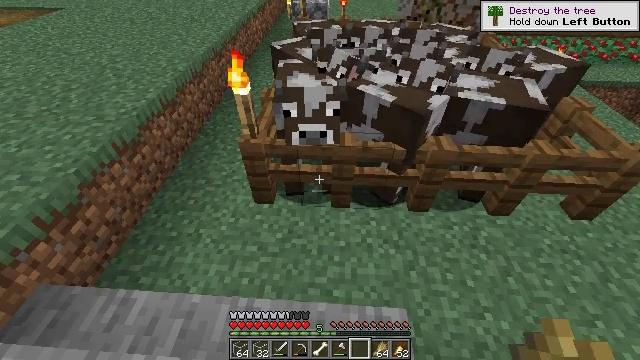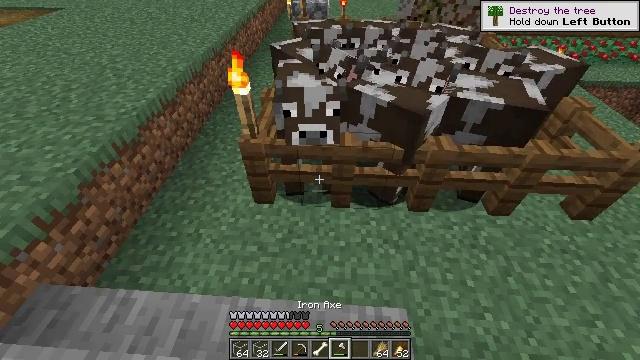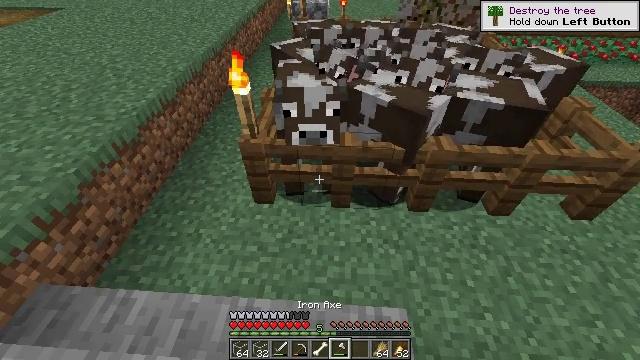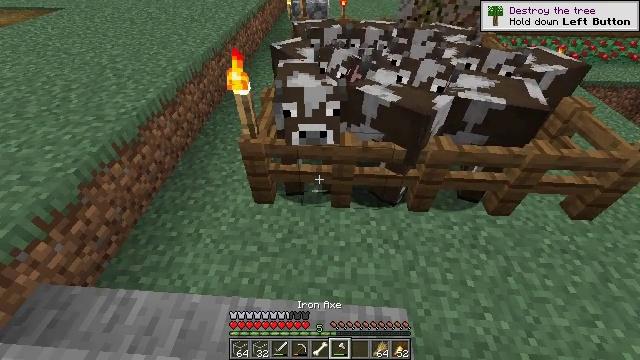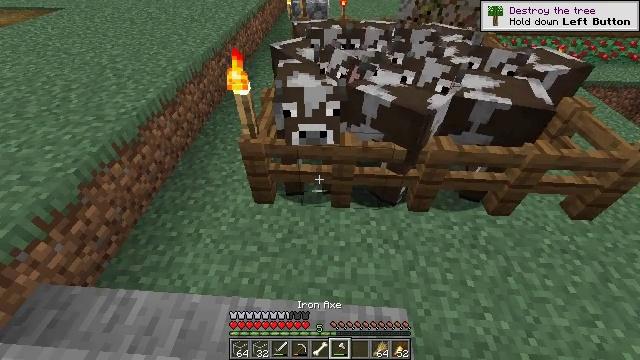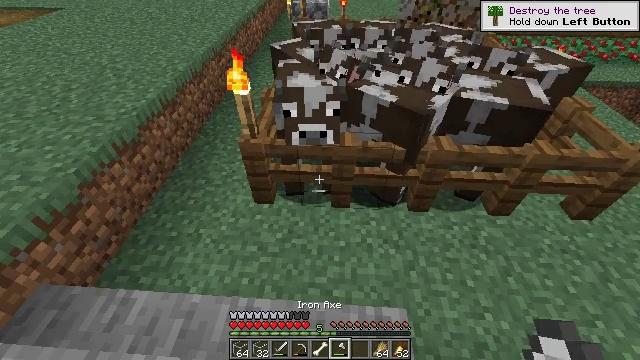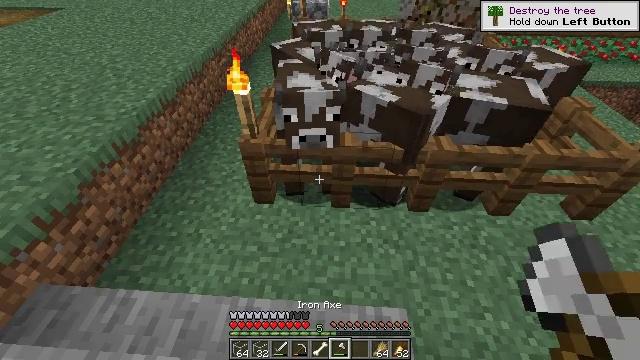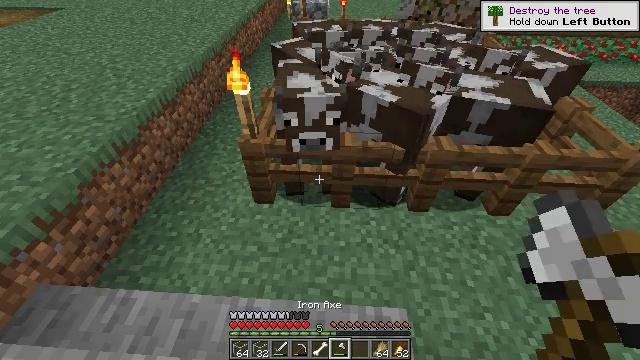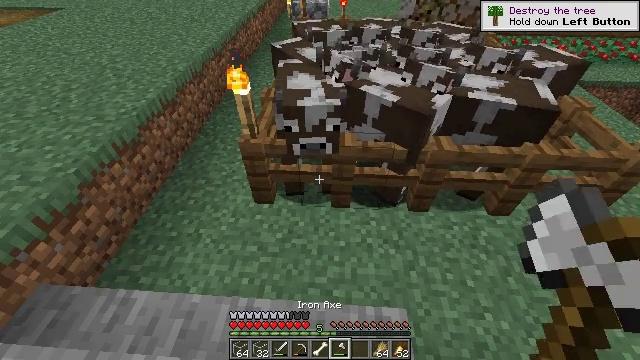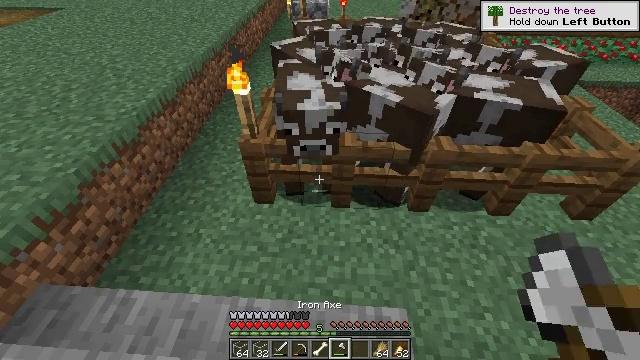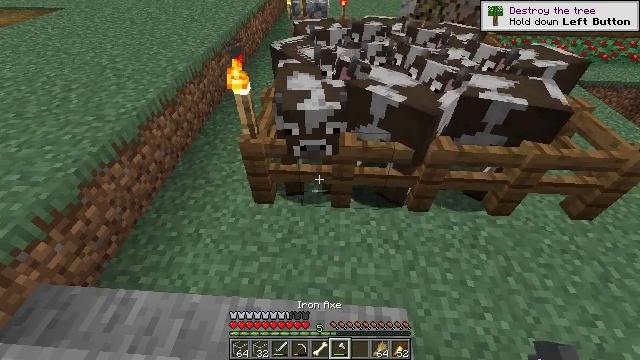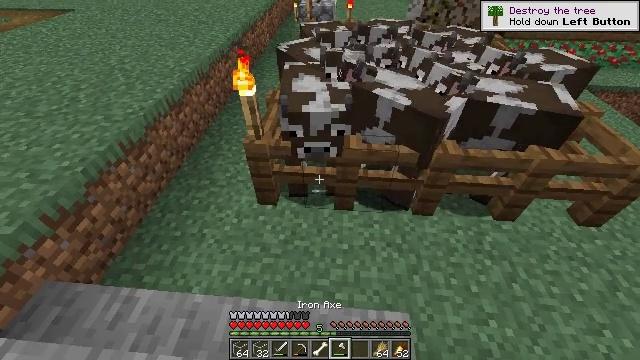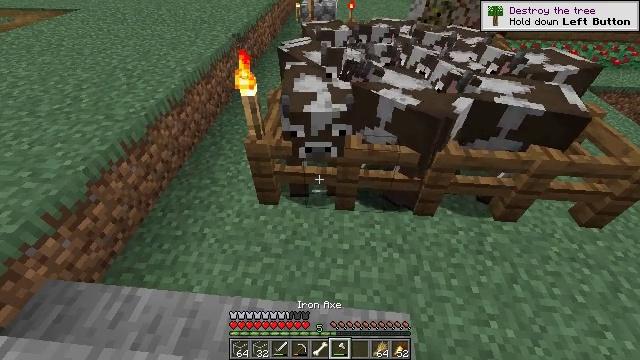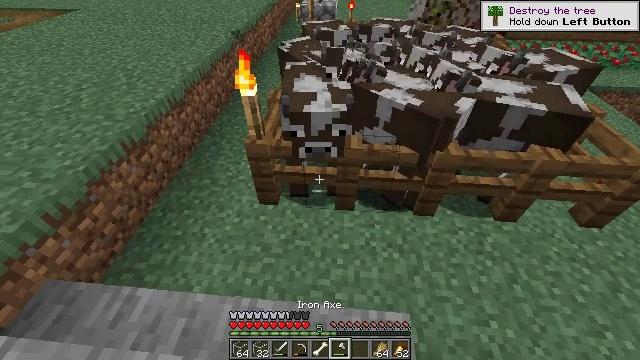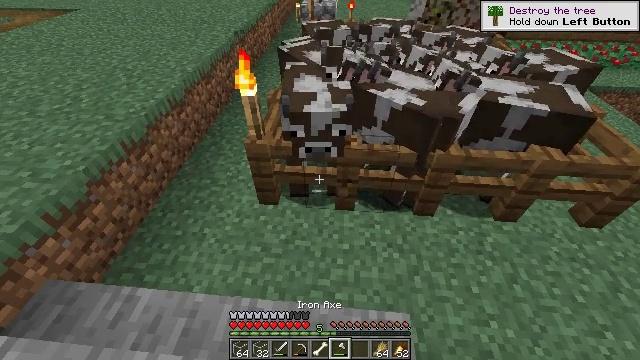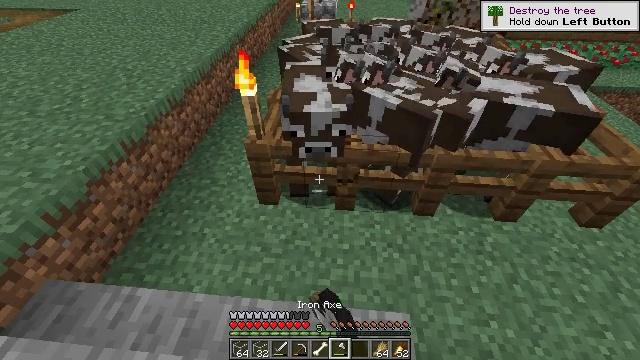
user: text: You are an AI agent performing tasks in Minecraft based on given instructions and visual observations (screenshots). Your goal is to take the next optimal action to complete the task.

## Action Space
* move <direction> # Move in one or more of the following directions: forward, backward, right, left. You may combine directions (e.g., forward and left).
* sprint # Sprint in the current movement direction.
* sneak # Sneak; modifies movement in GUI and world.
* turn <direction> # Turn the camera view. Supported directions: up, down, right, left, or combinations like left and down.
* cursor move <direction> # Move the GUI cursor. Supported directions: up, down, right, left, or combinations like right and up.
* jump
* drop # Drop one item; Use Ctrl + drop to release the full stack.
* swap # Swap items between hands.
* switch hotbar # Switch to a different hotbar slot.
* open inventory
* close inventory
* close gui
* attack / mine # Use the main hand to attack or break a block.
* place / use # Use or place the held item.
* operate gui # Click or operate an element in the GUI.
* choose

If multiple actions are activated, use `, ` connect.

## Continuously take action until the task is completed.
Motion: motion action
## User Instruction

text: Reclaim the spruce fence for reuse.
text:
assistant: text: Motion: no_op
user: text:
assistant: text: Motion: no_op
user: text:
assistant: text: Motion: no_op
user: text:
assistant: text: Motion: no_op
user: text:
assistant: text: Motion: no_op
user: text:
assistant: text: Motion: no_op
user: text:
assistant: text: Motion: no_op
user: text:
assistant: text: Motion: no_op
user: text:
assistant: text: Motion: no_op
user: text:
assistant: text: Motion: no_op
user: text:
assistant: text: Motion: turn left
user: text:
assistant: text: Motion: no_op
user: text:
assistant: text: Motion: no_op
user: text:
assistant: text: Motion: attack / mine
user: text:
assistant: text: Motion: attack / mine
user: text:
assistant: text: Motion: attack / mine
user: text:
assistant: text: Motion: attack / mine
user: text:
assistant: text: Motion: attack / mine
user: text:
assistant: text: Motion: attack / mine
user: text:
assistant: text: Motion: attack / mine
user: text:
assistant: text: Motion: attack / mine
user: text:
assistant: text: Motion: attack / mine
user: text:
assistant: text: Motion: attack / mine
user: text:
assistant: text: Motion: attack / mine
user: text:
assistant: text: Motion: attack / mine
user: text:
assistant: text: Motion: attack / mine
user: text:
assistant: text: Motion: turn right, attack / mine
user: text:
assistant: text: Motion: turn right, attack / mine
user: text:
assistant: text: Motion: turn right, attack / mine
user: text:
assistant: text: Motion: turn right, attack / mine